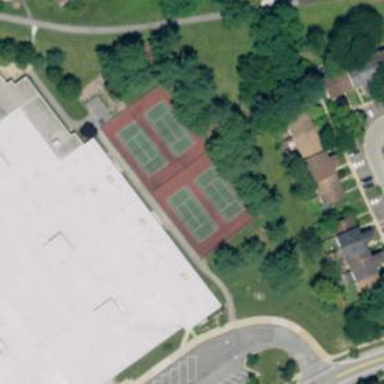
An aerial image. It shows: Tennis court on the leisure land pitch.